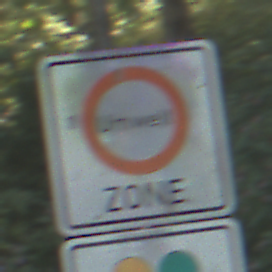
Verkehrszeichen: BeginnUmweltzone
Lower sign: FreistellungVomVerkehrsverbot2
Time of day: MorningAfternoon
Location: Outdoor (Nature)
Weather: Clear
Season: NotSpecified
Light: Natural